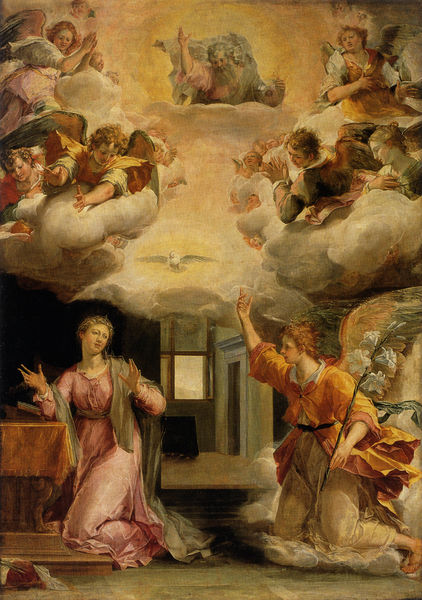
Titel: Verkündigung an Maria
Künstler: Peter Candid
Standort: München
Institution: St. Michael
Schlagwörter: flügel, gemälde, gott, himmel, schatten, umhang, weiß, wolken, frauen, gelb, grün, mädchen, ocker, blume, braun, fenster, frau, grau, hintergrund, kleid, kleider, licht, orange, pastell, raum, tisch, tür, zimmer, gürtel, haus, rot, wolke, bart, arm, barock, falten, taube, bild, hände, innenraum, tischtuch, kirche, sonne, boden, gewand, gold, interieur, vater, rosa, engel, putte, wohnung, lesen, stufen, faltenwurf, freude, buch, bayern, glaube, religion, münchen, strahlen, jungfrau, knien, beten, gebet, lilie, frieden, altar, knieend, kniend, chor, erscheinung, elisabeth, heilige, leuchtend, fresko, femme, putten, maria, jubel, mutter gottes, prière, strahlend, bote, erzengel, ciel, peinture, anna, verkündigung, geist, fille, vierge, durchsicht, nachricht, kniende, nuage, nuages, ange, anges, heiliger geist, strahlenkranz, gabriel, gottvater, verkündung, friedenstaube, empfängnis, dieu, maria empfängnis, ave maria, genoux, verkündigungsszene, gewoge, klatschen, paroles, lilienzweig, titie, verkündgung, verkündigungsengel, esprit, annonciation, lys, engeld, gabriuel, annonce, étonnement, parole